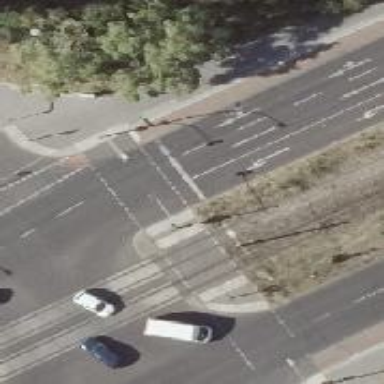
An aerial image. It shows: Secondary road with lane markings and asphalt cycle track on the right side.